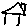
Label: house